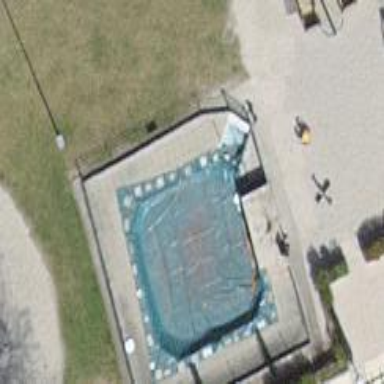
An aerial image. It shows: Recreation ground with splash pad playground.